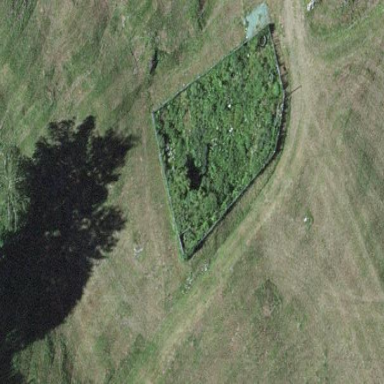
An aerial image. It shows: Fence.